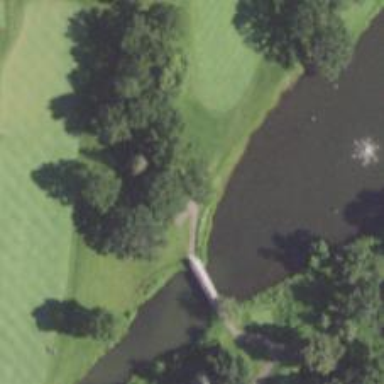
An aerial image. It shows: Path used for both walking and golf.